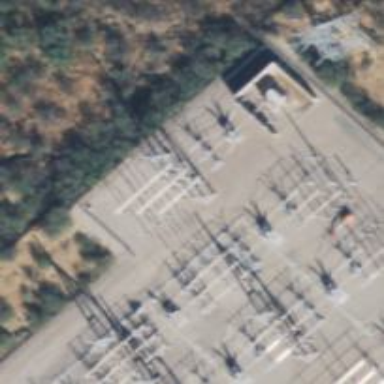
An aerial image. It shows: Switch used for power control.